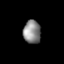
Tissue: skin
Cell type: Others
Senescence score: 0.7901
Nuclear area (px): 397
Mean DAPI intensity: 137.159